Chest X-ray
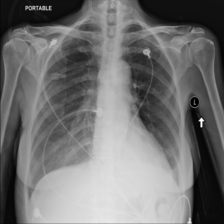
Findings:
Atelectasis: negative
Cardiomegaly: negative
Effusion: negative
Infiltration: negative
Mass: negative
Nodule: negative
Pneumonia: negative
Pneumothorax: negative
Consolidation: negative
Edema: negative
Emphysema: negative
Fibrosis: negative
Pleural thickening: negative
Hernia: negative